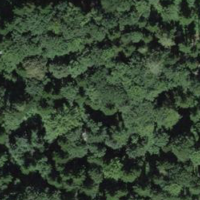
EUNIS habitat code: 44
Species observed at this site:
Mercurialis perennis